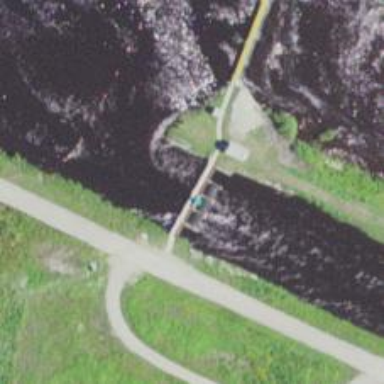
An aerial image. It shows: Dam across waterway.